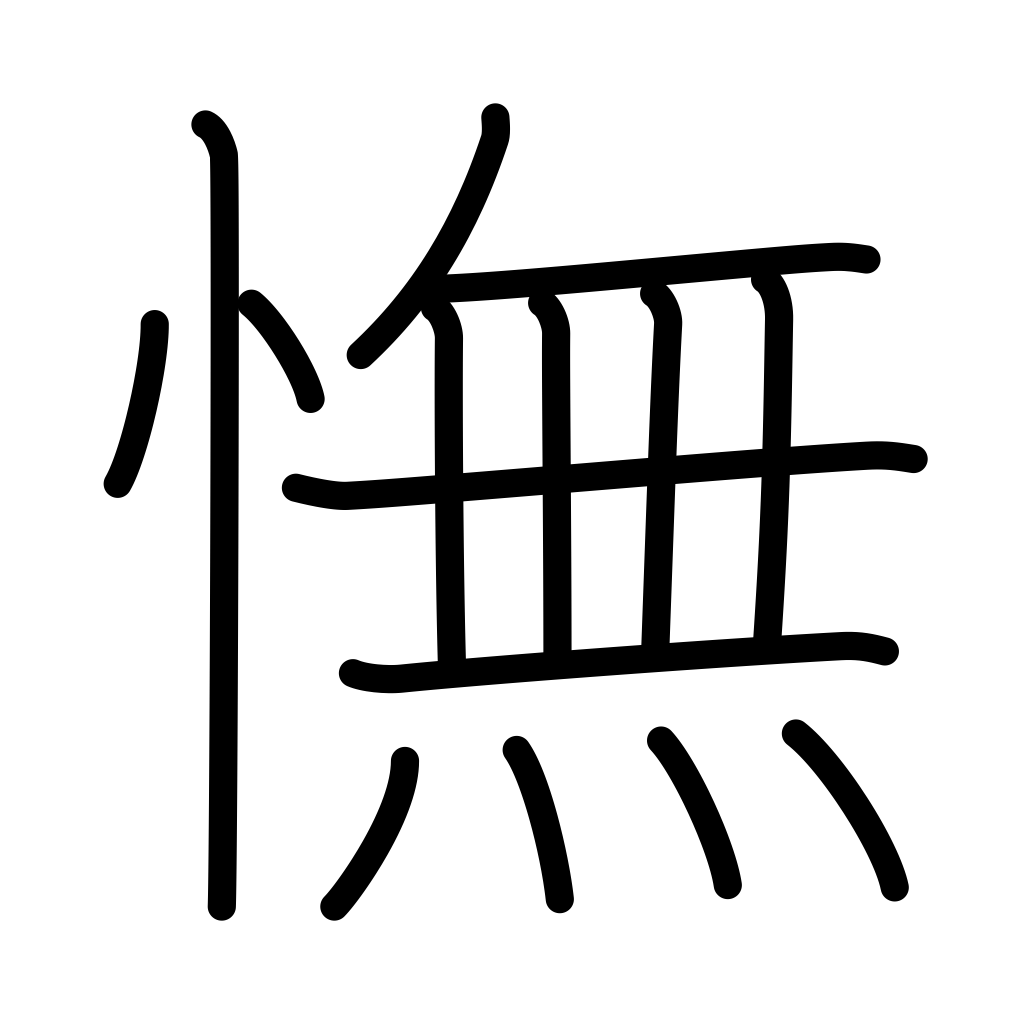
Meaning: disappointment